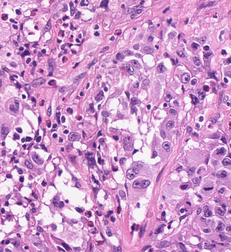
Tumor epithelial tissue: yes
Tumor-associated stroma tissue: yes
Normal tissue: no